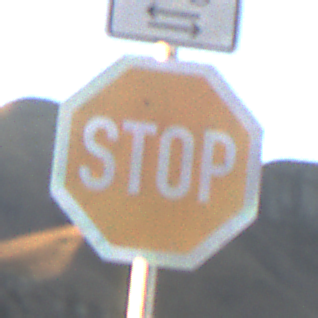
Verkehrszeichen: Stop
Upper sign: RichtungsangabeDurchPfeile9
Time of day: SunriseSunset
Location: Outdoor (Nature)
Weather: Clear
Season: NotSpecified
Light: Natural